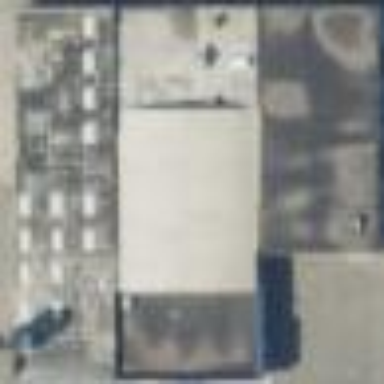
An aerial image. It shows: View of roof of building.